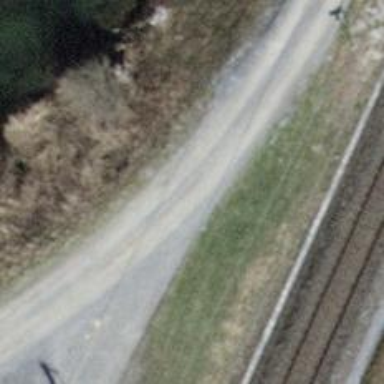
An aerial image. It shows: Unpaved track with grade2 track type.